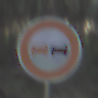
Verkehrszeichen: Ueberholverbot
Umgebung: Outdoor, Nature
Tageszeit: SunriseSunset
Wetter: Clear
Licht: Natural
Jahreszeit: Winter
Kontrast: LowContrast